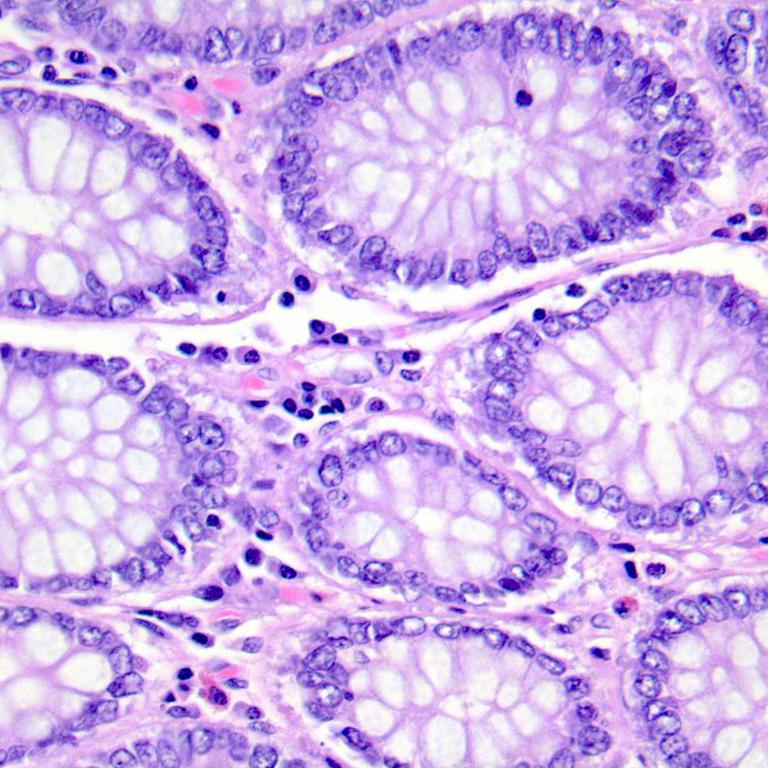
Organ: colon
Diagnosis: benign